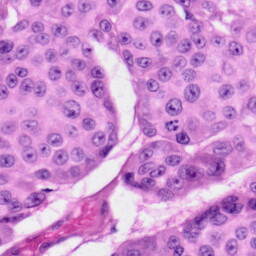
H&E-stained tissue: Skin